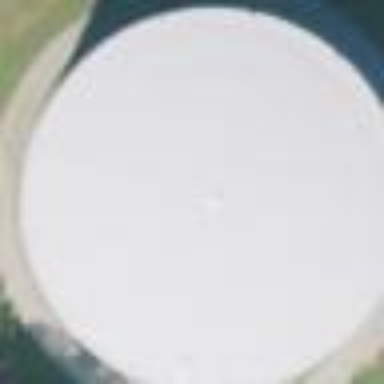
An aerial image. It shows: Building housing man-made water storage tank.